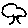
Label: tree